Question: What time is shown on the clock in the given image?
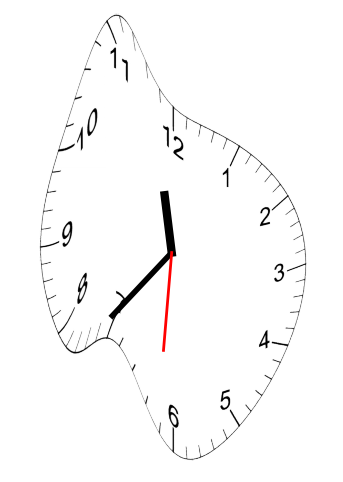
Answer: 11:36:31